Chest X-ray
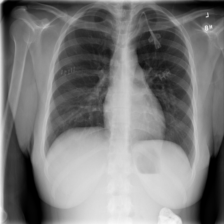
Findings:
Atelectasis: negative
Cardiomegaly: negative
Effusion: negative
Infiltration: negative
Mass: negative
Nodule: negative
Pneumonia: negative
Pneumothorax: negative
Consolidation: negative
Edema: negative
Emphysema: negative
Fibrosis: negative
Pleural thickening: negative
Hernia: negative